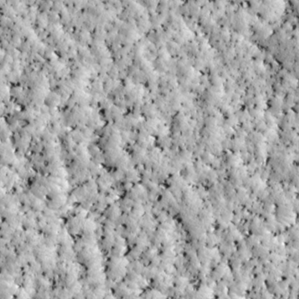
Label: non_frost